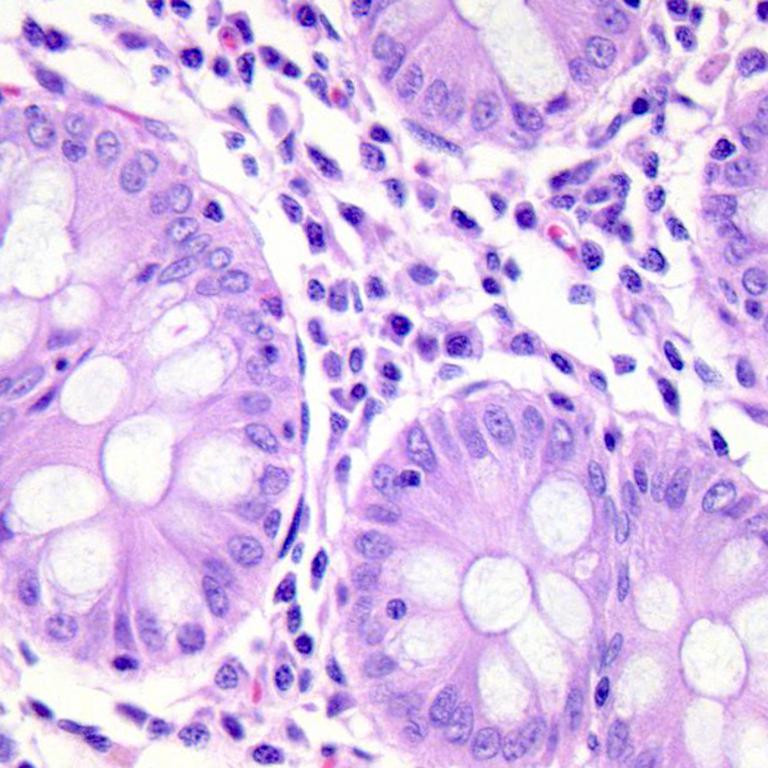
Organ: colon
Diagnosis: benign